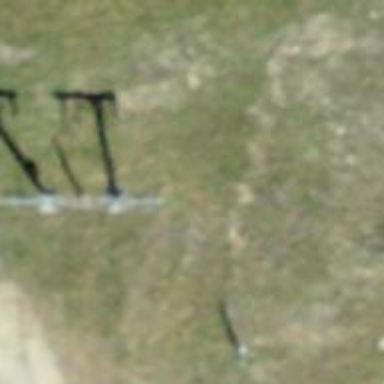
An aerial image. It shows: Pylon used for aerialway.